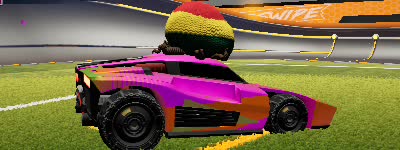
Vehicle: breakout